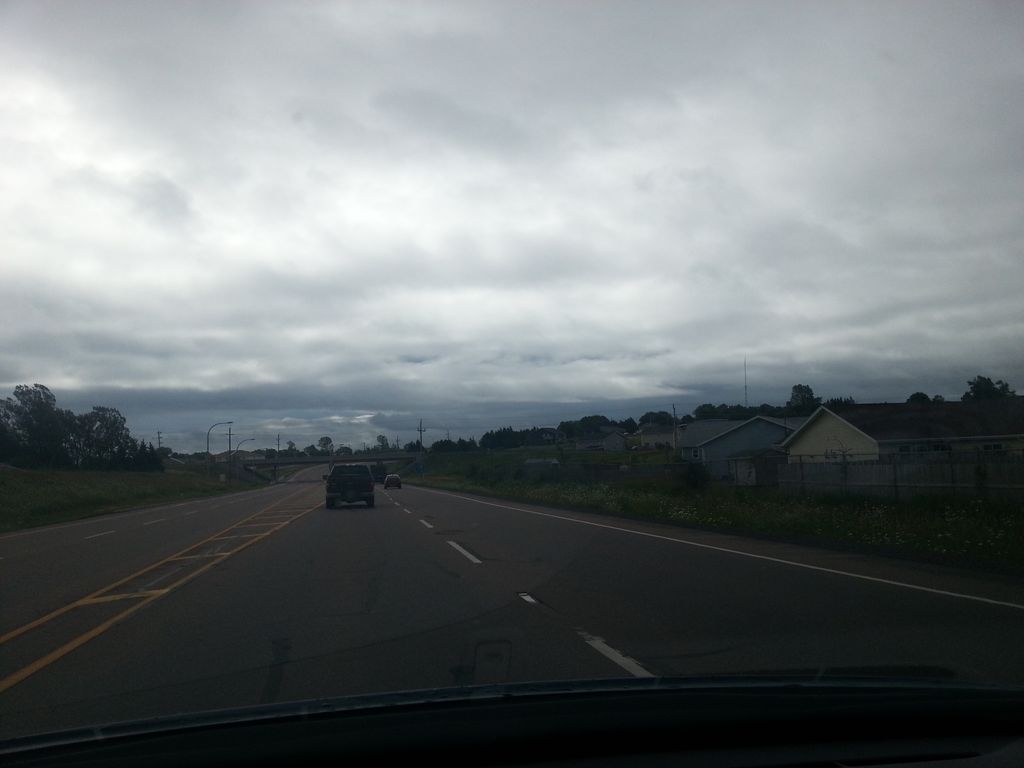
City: charlottetown